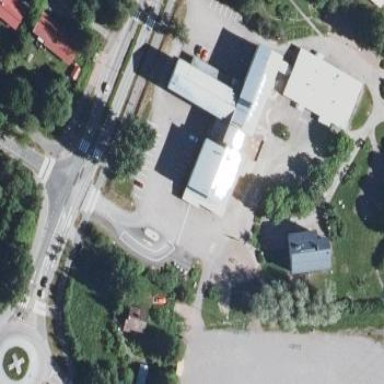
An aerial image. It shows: School.